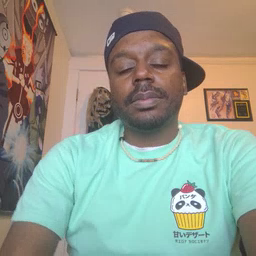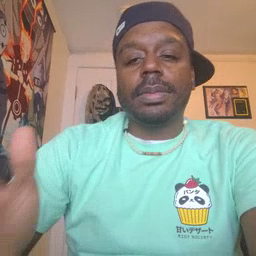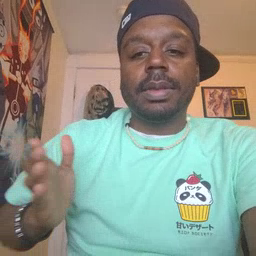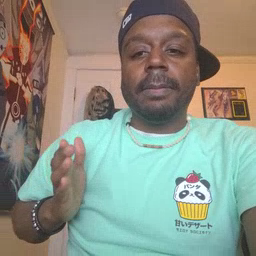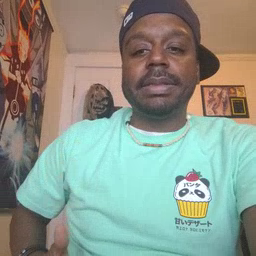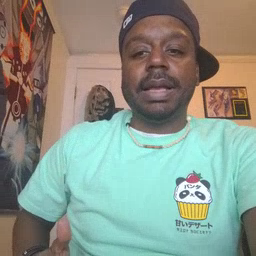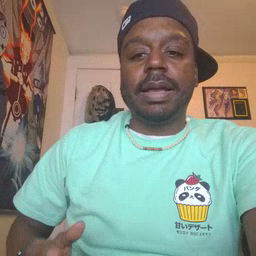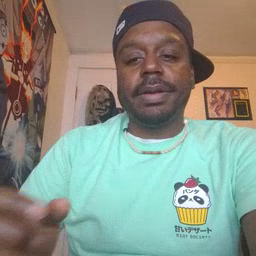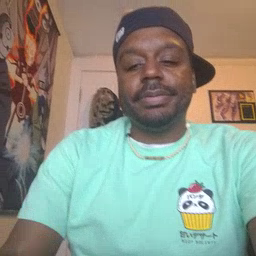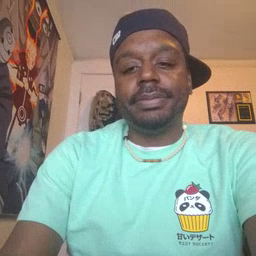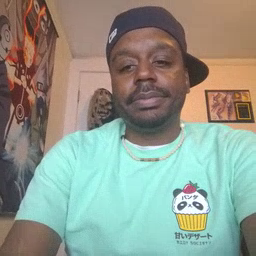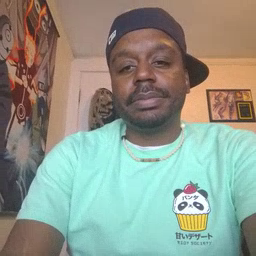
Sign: beside